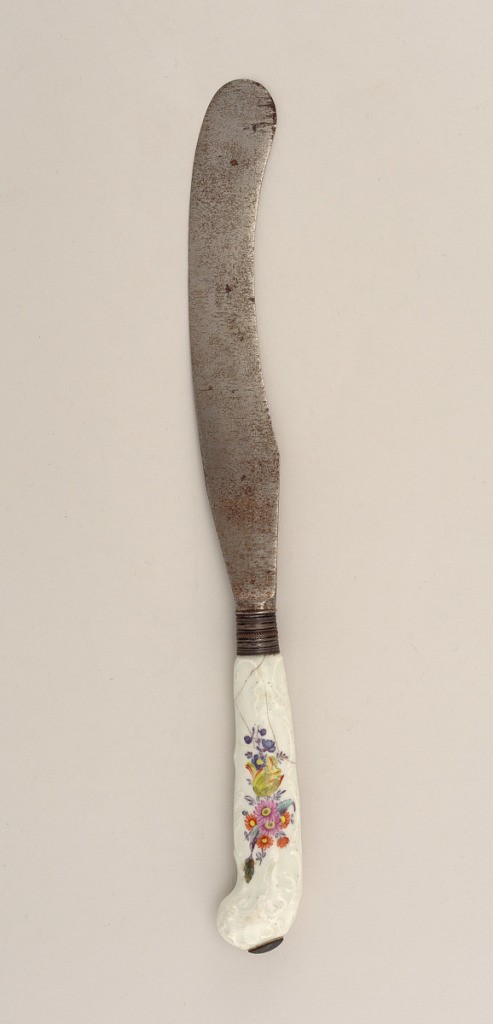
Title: Knife with Porcelain Handle (Paired with Fork)
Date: ca. 1755–1780
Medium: steel, silver; porcelain, vitreous enamel
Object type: knife
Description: Sabre-shaped blade, plain bolster. Silver ferrule, banded. White pistol- shaped handle with raised scrollwork, floral sprays on front and back in blue, yellow, red, green, pink and purple.